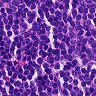
Metastatic tissue present: no